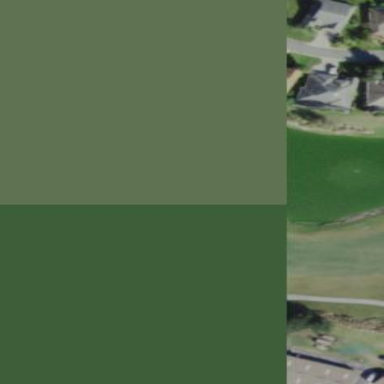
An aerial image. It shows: Pond with natural water.